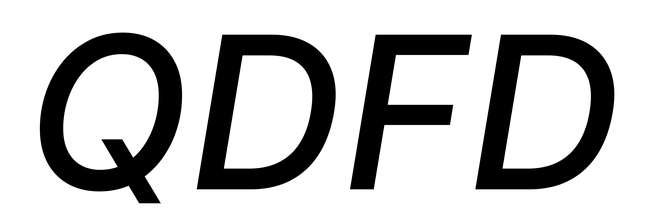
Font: Inter-Italic_Medium_Italic